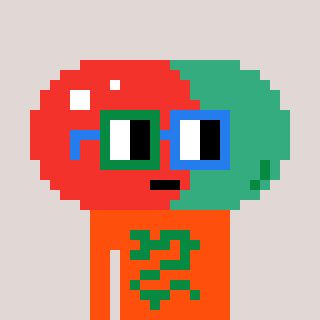
a pixel art character with square green and blue glasses, a pill-shaped head and a orange-colored body on a warm background